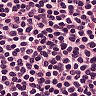
Metastatic tissue present: no